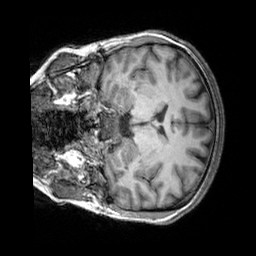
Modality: T1w
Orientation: coronal
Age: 40
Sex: female
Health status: healthy
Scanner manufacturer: siemens
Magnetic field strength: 3 T
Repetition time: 2.3 s
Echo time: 0.00303 s